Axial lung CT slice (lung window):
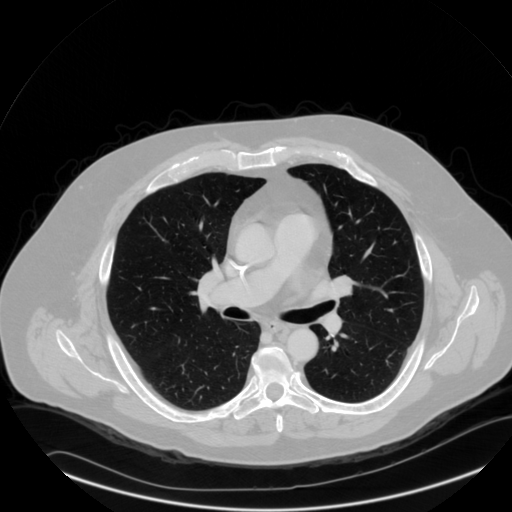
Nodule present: no